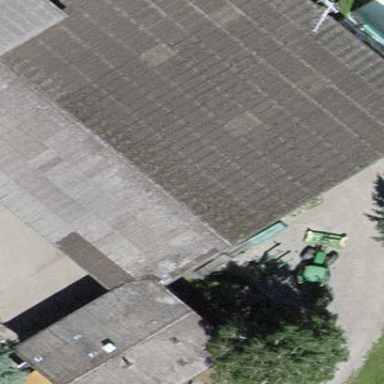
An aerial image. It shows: Farm building.